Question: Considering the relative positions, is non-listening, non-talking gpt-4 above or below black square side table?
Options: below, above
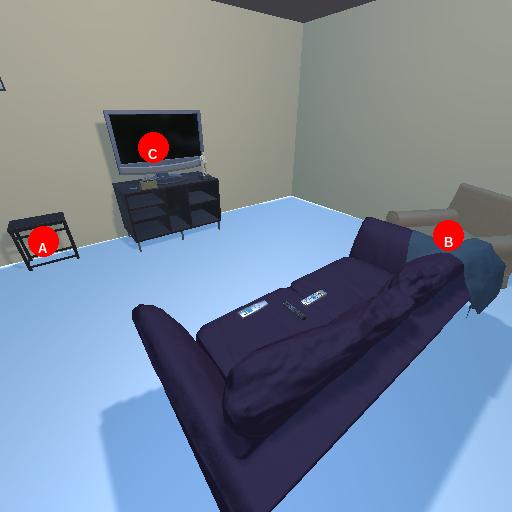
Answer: below